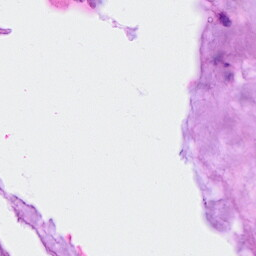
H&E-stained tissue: Breast